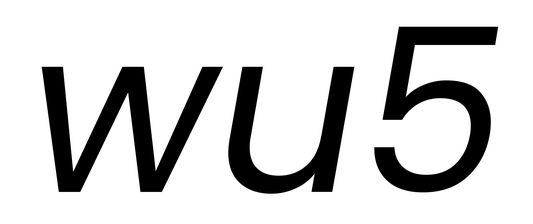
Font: Poppins-Italic